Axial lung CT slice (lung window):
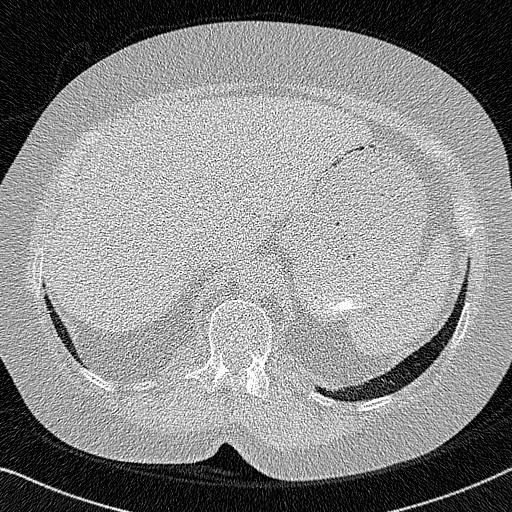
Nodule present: no